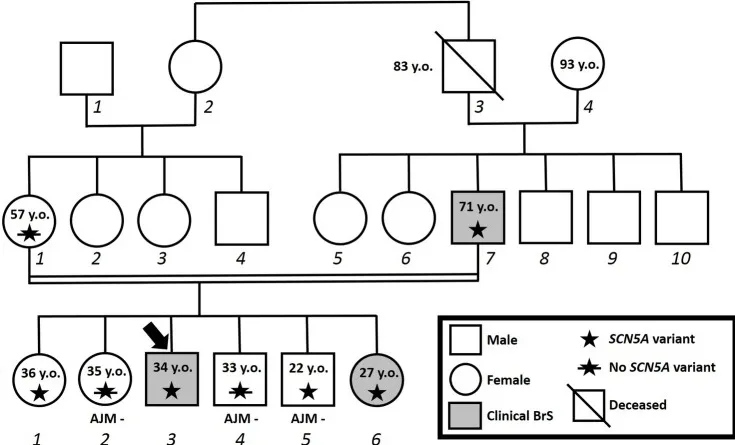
Family pedigree. Proband identified with arrow. Square: male; circle: female; slash: deceased; grayed: clinically affected by Brugada syndrome; star: molecularly confirmed SCN5A variant; star with slash: genetic test for SCN5A variant performed but negative.
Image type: pathology (giemsa)